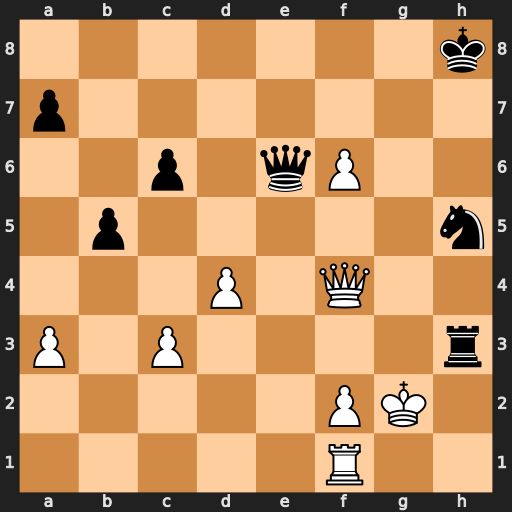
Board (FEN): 7k/p7/2p1qP2/1p5n/3P1Q2/P1P4r/5PK1/5R2
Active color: w
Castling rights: -
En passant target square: -
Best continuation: Qh6+ Kg8 f7+